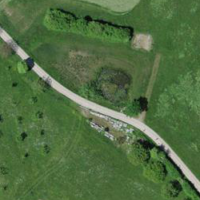
EUNIS habitat code: 25
Species observed at this site:
Filipendula ulmaria
Vicia sepium